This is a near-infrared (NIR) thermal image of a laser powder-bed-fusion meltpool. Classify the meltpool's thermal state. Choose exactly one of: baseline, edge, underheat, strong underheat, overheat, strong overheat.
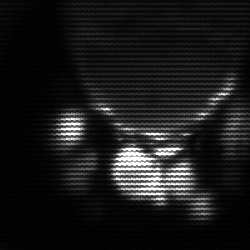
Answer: baseline